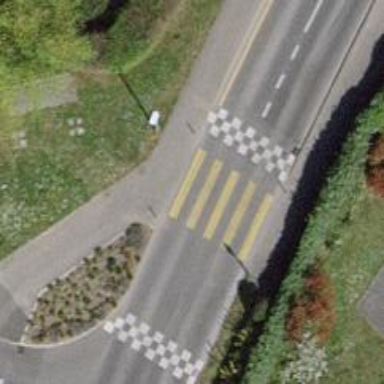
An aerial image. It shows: Uncontrolled zebra crossing with notable zebra markings.